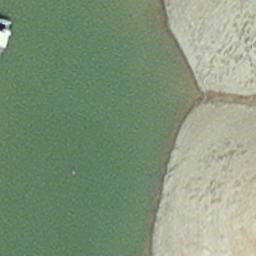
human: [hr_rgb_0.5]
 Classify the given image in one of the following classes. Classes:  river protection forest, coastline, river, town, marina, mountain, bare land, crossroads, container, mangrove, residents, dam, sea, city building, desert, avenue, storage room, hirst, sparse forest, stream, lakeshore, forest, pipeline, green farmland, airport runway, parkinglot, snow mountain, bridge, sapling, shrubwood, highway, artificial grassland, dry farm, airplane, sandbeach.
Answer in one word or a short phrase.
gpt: hirst